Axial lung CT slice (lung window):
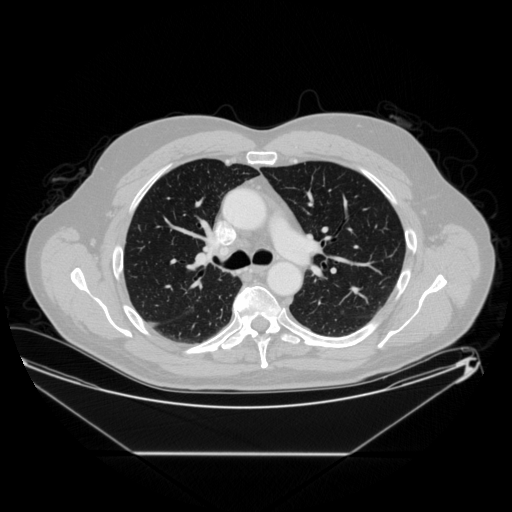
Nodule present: no